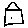
Label: house